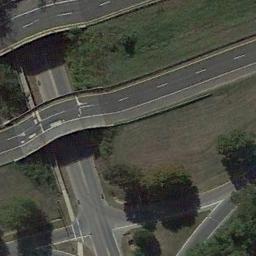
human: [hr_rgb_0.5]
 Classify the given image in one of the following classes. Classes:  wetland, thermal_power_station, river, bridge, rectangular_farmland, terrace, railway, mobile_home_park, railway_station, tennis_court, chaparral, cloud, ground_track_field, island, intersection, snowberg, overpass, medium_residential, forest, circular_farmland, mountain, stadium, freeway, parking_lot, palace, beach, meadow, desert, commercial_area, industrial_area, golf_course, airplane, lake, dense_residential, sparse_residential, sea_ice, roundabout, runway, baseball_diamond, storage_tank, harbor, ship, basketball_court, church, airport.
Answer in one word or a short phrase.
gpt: overpass